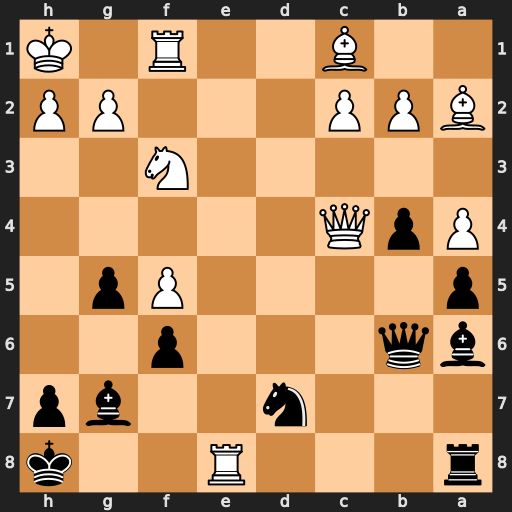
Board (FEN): r3R2k/3n2bp/bq3p2/p4Pp1/PpQ5/5N2/BPP3PP/2B2R1K
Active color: b
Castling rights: -
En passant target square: -
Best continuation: Rxe8 Qf7 Rf8